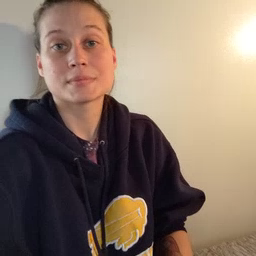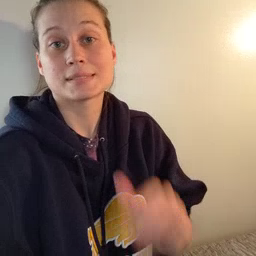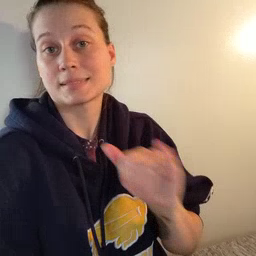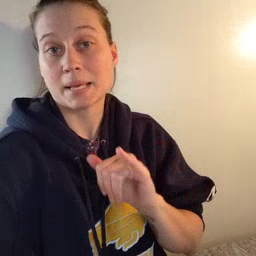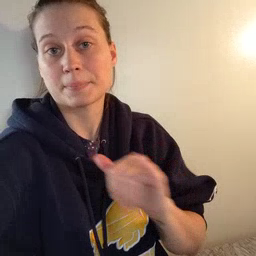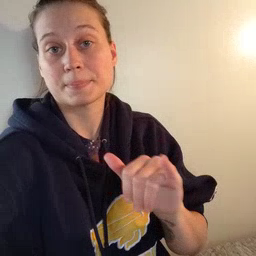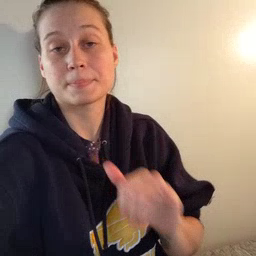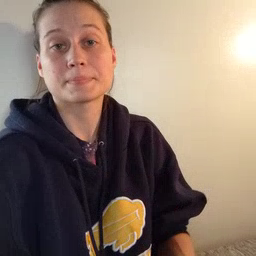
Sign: same